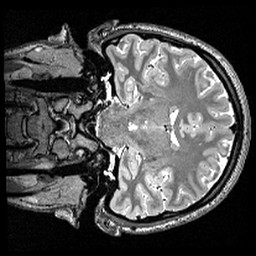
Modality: T2w
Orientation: coronal
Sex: female
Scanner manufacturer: siemens
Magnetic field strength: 3 T
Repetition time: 3 s
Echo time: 0.418 s